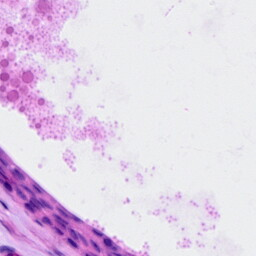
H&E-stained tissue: Ovarian